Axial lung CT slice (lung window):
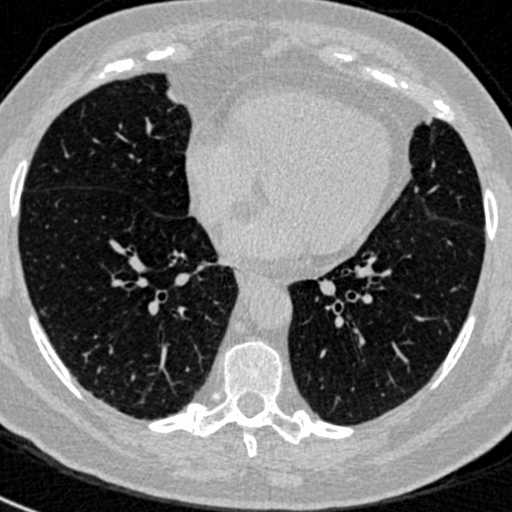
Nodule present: no